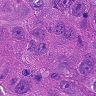
Metastatic tissue present: yes